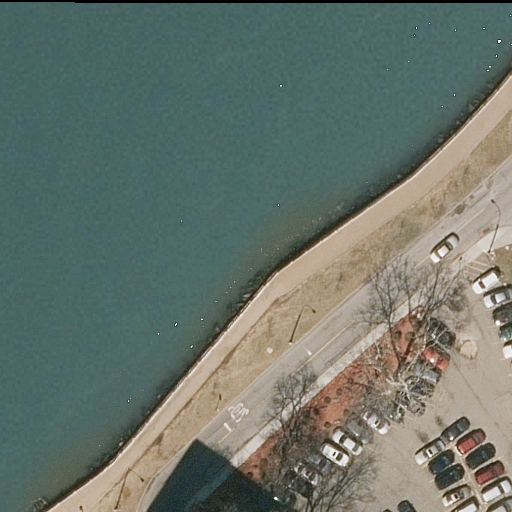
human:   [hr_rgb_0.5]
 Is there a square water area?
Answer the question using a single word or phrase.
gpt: no

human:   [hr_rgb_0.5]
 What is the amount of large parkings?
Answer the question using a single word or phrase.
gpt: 1

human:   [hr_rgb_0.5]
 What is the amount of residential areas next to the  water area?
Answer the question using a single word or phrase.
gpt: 1

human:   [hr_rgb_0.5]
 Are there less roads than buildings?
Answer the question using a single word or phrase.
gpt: no

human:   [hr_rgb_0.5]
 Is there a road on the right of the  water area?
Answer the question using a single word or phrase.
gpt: yes

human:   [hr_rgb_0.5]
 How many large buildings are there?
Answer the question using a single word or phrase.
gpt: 0

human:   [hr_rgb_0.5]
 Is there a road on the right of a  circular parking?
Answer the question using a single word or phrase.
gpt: no

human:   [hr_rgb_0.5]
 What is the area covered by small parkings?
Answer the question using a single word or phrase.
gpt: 0m2

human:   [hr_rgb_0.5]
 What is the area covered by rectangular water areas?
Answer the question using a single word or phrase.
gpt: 0m2

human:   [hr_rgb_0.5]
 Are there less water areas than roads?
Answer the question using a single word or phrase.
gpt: yes

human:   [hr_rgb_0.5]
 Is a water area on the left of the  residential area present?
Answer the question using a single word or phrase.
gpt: no

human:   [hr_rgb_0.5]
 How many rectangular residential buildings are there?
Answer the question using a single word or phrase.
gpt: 0

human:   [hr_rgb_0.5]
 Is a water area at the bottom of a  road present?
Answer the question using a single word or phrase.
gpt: no

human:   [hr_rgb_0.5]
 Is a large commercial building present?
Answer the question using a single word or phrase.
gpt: no

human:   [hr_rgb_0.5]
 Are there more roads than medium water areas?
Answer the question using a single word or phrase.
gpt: yes

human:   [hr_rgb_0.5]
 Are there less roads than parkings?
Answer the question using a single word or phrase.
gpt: no

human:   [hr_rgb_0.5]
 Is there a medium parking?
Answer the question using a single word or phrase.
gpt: no

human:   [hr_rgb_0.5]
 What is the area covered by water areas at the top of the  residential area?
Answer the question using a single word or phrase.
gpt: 6615m2

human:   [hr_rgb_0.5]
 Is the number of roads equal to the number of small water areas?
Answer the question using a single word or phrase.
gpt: no

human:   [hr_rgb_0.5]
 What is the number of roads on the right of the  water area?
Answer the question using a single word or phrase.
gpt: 3

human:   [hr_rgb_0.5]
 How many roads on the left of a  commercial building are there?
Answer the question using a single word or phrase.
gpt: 0

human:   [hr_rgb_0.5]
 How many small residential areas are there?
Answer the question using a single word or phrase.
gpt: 0

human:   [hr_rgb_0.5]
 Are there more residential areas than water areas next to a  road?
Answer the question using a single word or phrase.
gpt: no

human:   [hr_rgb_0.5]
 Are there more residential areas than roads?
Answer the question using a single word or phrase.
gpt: no

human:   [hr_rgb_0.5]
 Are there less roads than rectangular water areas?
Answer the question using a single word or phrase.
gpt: no

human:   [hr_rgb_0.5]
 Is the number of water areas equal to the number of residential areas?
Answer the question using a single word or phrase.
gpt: yes

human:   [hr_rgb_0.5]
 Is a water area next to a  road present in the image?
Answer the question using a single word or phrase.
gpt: yes

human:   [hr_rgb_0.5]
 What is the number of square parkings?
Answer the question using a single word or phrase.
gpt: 0

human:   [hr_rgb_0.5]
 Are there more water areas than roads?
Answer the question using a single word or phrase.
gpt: no

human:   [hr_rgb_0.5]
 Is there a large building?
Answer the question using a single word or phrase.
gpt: no

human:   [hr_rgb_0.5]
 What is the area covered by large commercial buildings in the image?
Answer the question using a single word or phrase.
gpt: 0m2

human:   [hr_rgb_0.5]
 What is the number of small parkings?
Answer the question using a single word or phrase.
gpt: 0

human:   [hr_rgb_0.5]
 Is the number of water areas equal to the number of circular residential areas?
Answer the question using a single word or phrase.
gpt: no

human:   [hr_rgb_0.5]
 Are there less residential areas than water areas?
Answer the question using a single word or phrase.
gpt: no

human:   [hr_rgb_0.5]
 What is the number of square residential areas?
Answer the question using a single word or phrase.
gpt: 0

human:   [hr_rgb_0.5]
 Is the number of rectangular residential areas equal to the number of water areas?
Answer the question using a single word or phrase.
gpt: no